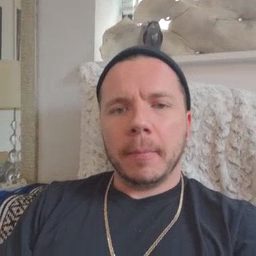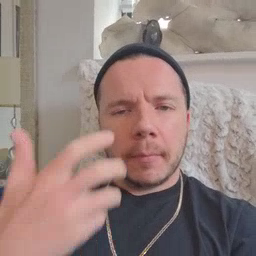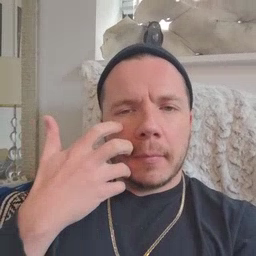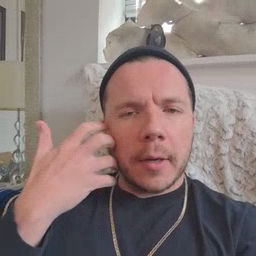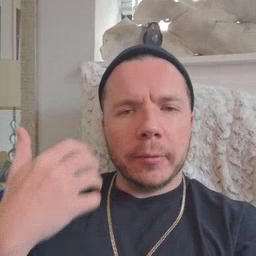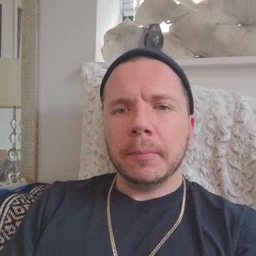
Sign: tiger